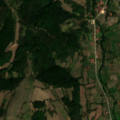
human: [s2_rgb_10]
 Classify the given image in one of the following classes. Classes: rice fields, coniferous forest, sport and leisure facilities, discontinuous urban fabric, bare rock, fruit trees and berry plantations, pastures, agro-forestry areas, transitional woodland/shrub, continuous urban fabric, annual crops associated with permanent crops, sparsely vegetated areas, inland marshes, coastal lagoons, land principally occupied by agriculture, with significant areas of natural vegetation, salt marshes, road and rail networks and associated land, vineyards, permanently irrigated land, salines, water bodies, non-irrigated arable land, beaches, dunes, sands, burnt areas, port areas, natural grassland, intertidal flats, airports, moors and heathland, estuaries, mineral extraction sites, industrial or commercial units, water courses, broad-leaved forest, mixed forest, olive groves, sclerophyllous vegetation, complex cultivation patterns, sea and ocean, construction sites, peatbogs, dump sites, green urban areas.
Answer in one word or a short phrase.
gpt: complex cultivation patterns, land principally occupied by agriculture, with significant areas of natural vegetation, broad-leaved forest